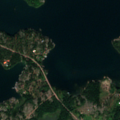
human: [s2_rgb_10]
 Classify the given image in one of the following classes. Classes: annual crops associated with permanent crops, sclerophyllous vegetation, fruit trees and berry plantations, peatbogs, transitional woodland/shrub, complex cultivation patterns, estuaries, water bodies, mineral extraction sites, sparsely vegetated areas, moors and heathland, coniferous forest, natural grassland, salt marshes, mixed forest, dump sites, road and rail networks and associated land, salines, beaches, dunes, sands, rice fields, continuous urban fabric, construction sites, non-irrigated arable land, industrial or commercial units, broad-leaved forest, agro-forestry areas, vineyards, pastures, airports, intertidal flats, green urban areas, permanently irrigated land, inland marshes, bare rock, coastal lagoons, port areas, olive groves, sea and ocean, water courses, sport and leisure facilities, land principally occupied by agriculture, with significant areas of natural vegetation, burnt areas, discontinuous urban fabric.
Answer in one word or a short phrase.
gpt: mixed forest, sea and ocean